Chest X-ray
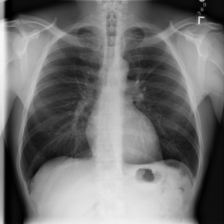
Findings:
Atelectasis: negative
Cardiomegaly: negative
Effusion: negative
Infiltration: negative
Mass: negative
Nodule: negative
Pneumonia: negative
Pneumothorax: negative
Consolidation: negative
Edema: negative
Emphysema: negative
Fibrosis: negative
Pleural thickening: negative
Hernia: negative